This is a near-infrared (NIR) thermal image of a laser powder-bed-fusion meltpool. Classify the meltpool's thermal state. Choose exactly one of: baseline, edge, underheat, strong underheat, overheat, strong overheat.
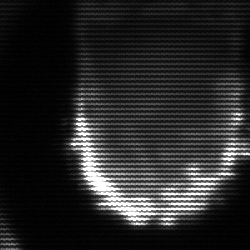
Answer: baseline